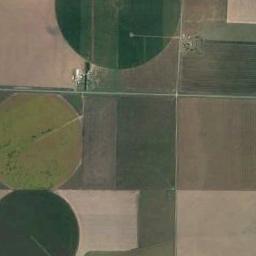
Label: circular_farmland